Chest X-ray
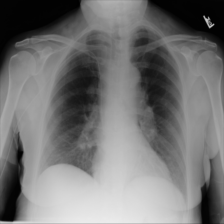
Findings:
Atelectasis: negative
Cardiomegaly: negative
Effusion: negative
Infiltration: negative
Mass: negative
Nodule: negative
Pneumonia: negative
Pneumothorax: negative
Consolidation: negative
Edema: negative
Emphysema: negative
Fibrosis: negative
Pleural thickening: negative
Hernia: negative